Question: I am using ngTagsInput angular. My problem comes from trying to gain access to displayTags from a parent root scope. It's not there. I want to gain access to it because the user can add new tags to displayTags which is working perfectly. I want to take those new tags and post them. How do I gain access to displayTags in a $root outside of the loops?
Angular code like so :
'''
var app = angular.module('recGroups', ['ngTagsInput']);
app.directive('group', function () {
return {
restrict: 'E',
scope: true,
templateUrl: '../../Content/templates/RecruitingGroups/Group.html',
link: function (scope, el) {
//RemoveGroup
scope.removeGroup = function (groupArray, index) {
groupArray.splice(index, 1);
}
}
}
});
app.directive('rule', function () {
return {
restrict: 'E',
scope: true,
templateUrl: '../../Content/templates/RecruitingGroups/Rule.html',
link: function (scope, el) {
scope.removeRule = function (ruleArray, index) {
ruleArray.splice(index, 1);
}
scope.addTag = function () {
scope.$parent.rule.Rules.push({});
}
}
}
});
app.directive('tag', function () {
return {
restrict: 'E',
scope: true,
templateUrl: '../../Content/templates/RecruitingGroups/Tag.html',
controller: 'displayTags',
link: function (scope, el) {
scope.removeTag = function (tagArray, index) {
tagArray.splice(index, 1);
}
}
}
});
app.controller('displayTags', function ($scope, data) {
$scope.displayTags = [];
// tag stuff to manipulate when have proper tag model
if ($scope.tag.TagIds != null) {
$.each($scope.tag.TagIds, function (scopeIndex, scopeValue) {
$.each(data.Project.Tags, function (tagIndex, tagValue) {
if (tagValue.Id == scopeValue) {
$scope.displayTags.push({ Id: tagValue.Id, Name: tagValue.Name, ProjectId: tagValue.ProjectId });
}
});
});
}
});
'''
I am also submitting this image as a visual display of the html:

The Html is simplified is like so:
'''
<group ng-repeat="group in groups">
<rule ng-repeat="rule in group.Rule.Rules">
<tag ng-repeat="tag in rule.Rules">
<tags-input ng-model="displayTags" display-property="Name">
</tags-input>
</tag>
</rule>
</group>
'''
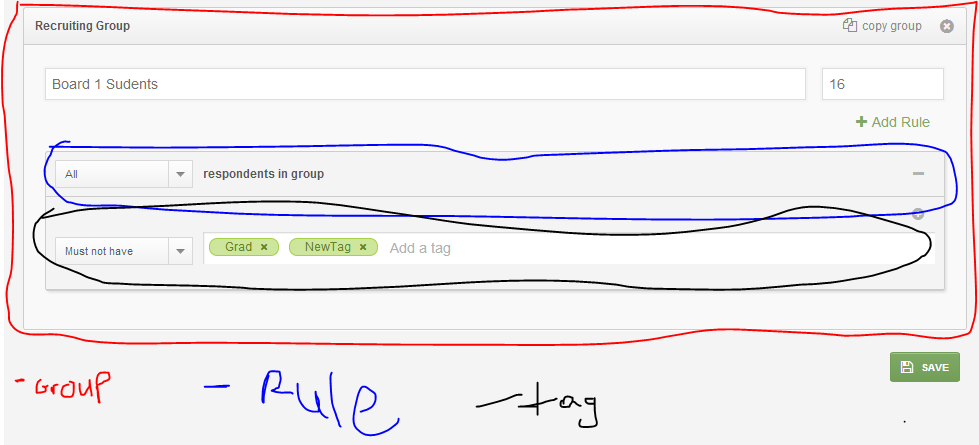
Answer: Instead of using 'scope: true', you could use a <URL> like my exemple below.
'''
scope: {
displayTags: '=' // Bi-directional binding
}
'''
Or if 'displayTags' is your 'model' (or parent '^model'), you can use <URL>
'''
app.directive('tag', function () {
return {
restrict: 'E',
scope: true,
require: "ngModel",
templateUrl: '../../Content/templates/RecruitingGroups/Tag.html',
link: function ( scope, el, attrs, ngModelCtrl ) {
scope.doSomething = function() {
ngModelCtrl.$setViewValue( 'testing' ); // Update model
}
}
}
});
'''